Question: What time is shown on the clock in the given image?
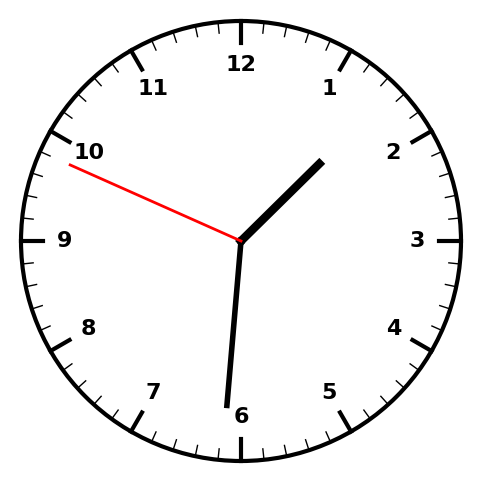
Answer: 01:30:49